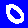
Digit: 0